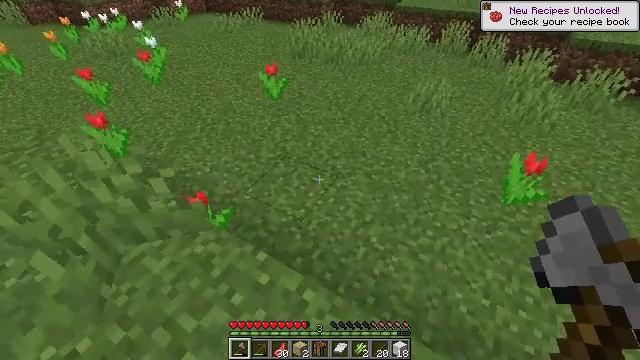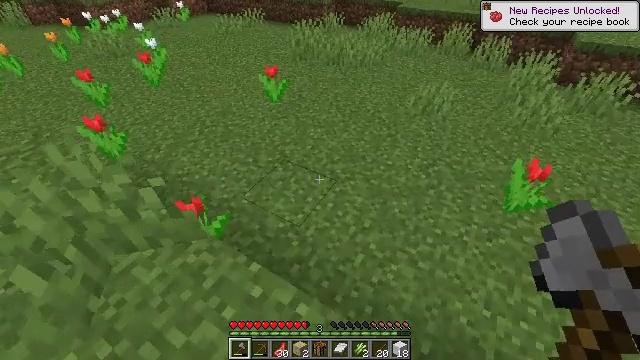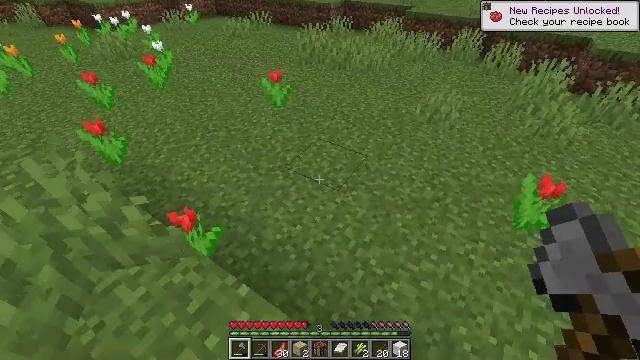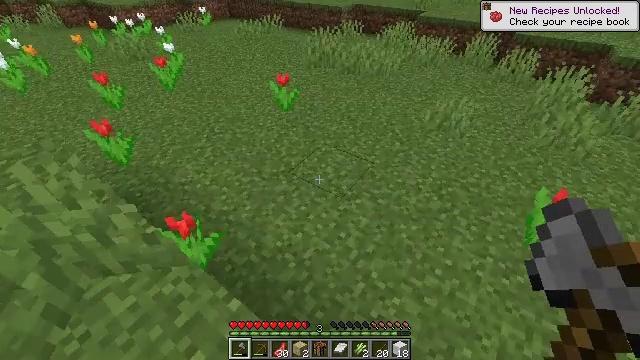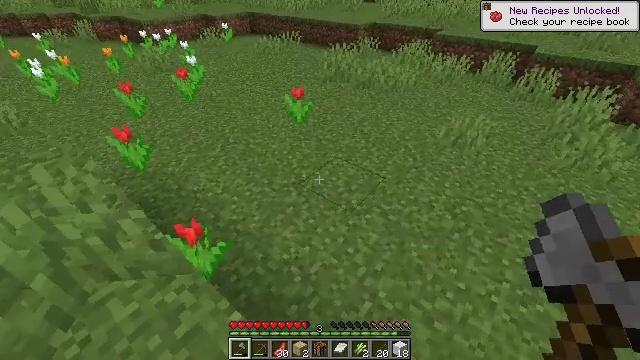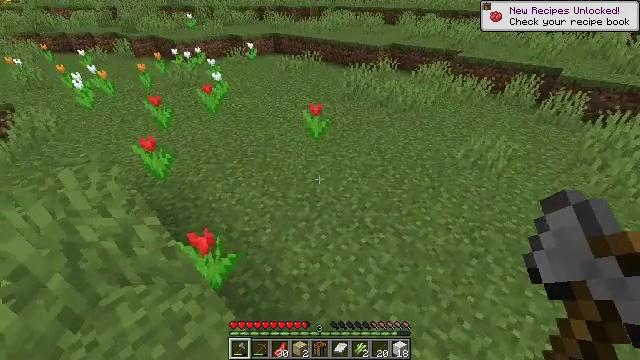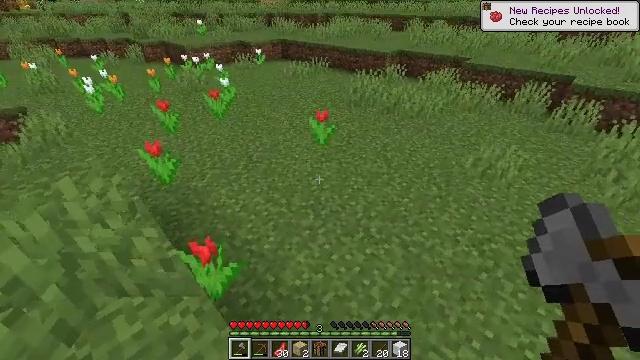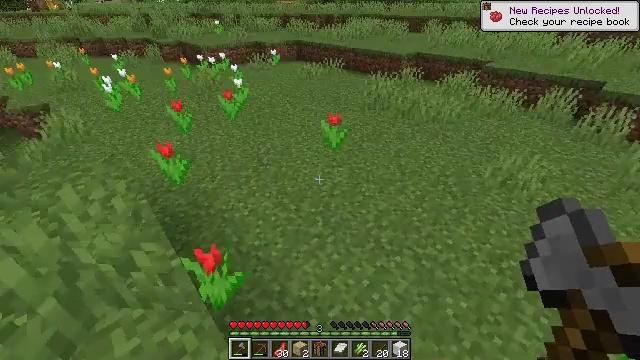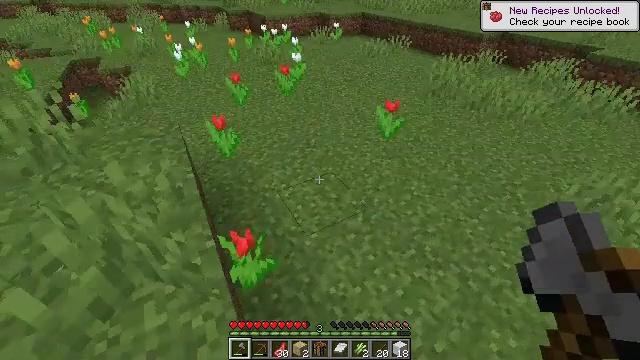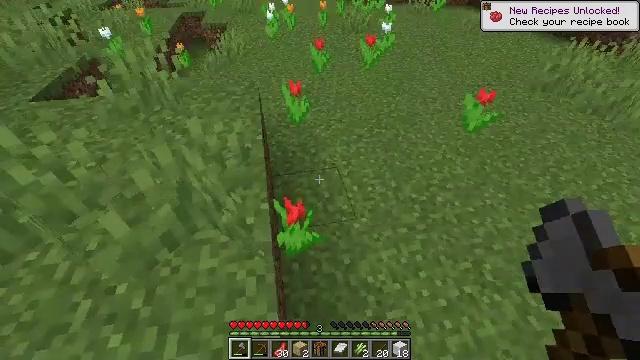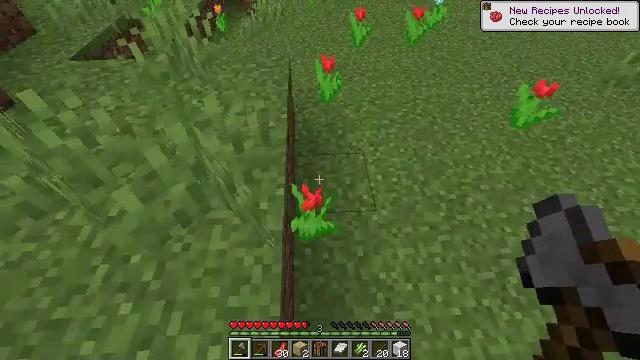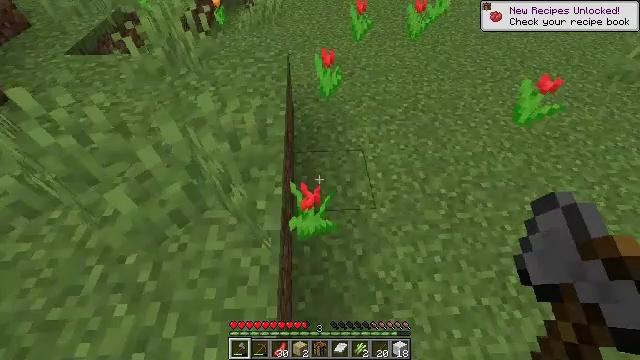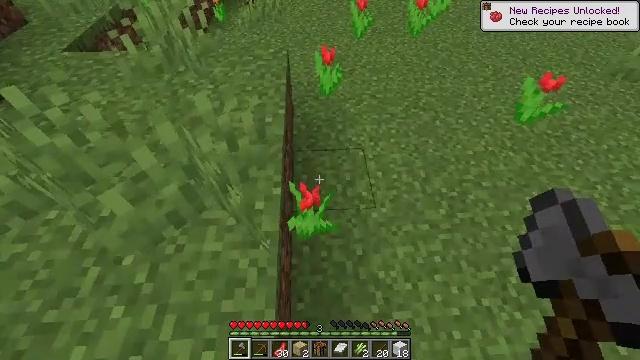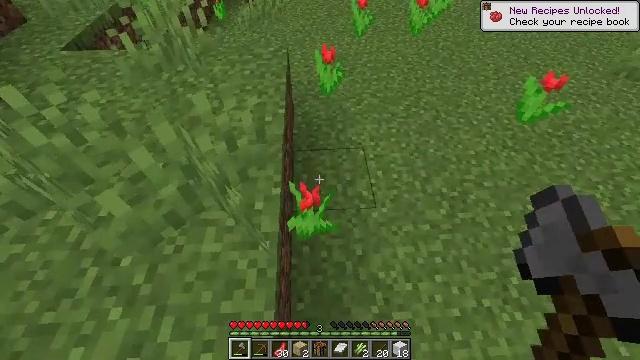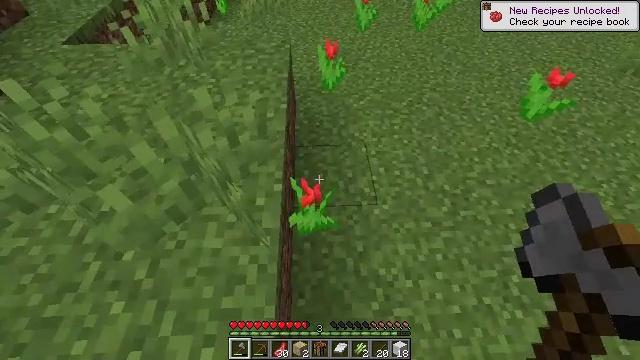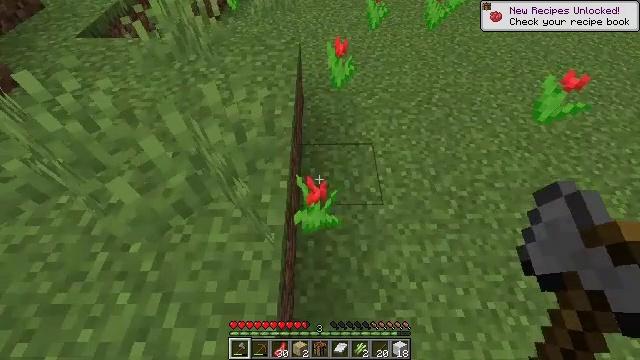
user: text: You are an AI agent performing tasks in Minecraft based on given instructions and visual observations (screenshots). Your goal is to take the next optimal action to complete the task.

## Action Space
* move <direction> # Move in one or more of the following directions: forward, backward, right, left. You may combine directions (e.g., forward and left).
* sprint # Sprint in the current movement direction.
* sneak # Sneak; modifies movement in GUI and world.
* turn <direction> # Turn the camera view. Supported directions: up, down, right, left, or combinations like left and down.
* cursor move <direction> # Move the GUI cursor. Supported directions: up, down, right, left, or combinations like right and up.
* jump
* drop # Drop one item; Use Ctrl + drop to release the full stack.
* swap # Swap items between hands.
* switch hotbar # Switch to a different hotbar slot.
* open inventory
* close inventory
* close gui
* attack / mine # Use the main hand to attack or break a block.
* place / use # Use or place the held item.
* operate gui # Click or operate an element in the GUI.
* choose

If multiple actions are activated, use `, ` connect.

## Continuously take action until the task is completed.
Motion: motion action
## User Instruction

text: Gather the red tulip in the meadow.
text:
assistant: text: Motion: move forward
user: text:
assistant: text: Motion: turn left
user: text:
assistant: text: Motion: turn left
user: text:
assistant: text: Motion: turn left and up
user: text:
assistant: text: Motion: turn left and up
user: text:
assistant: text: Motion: move forward, turn left and up
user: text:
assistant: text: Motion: move forward, turn left
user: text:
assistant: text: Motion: move forward, turn left and down
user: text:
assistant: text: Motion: move forward, turn left and down
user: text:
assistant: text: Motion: turn left and down
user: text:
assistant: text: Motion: turn down
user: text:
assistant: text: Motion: no_op
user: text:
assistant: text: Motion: no_op
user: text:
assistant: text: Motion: no_op
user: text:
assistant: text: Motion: turn left
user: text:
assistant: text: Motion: attack / mine
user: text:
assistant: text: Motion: attack / mine
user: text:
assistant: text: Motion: attack / mine
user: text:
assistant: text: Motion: no_op
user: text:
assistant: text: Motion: no_op
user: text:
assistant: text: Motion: no_op
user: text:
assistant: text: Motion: turn down
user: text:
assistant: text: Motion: turn right
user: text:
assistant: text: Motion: move forward, turn right and up
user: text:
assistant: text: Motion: move forward, turn right and up
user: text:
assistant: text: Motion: move forward, turn right and up
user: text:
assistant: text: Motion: move forward
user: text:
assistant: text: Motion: move forward
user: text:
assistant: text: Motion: no_op
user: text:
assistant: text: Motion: no_op